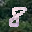
Label: 8